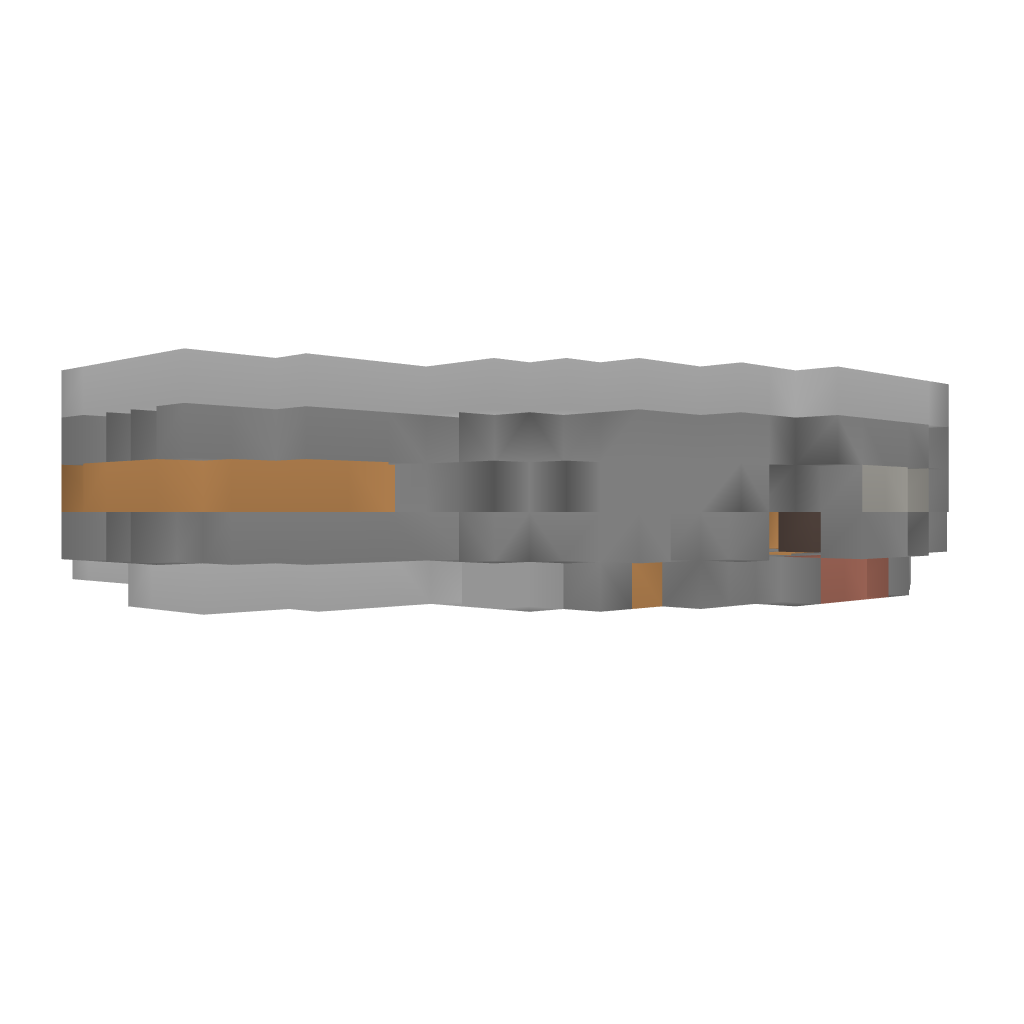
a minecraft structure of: Movecraft Ship USS Defiant